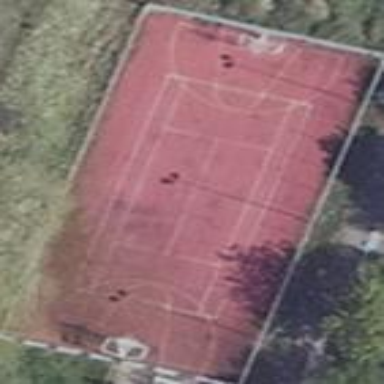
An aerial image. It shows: Tennis court enclosed by fence.